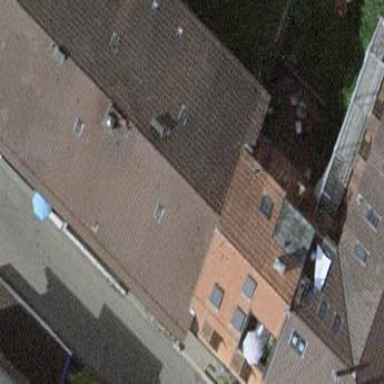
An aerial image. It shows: Gabled-roof apartment building with maroon roof tiles.